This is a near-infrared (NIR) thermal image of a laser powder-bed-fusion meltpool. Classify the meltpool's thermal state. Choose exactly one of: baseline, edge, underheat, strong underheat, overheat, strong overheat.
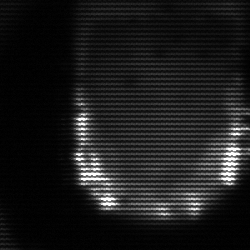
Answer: baseline